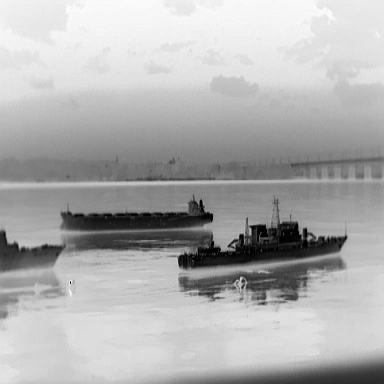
There are three objects shown in the infrared image, including two warships, and a liner.